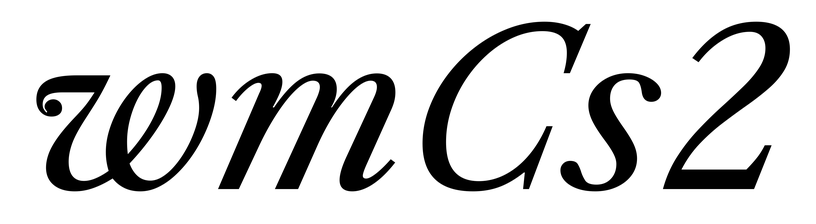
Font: LibreCaslonText-Italic_Italic